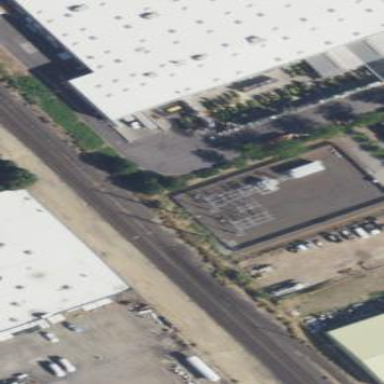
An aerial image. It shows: Power substation.